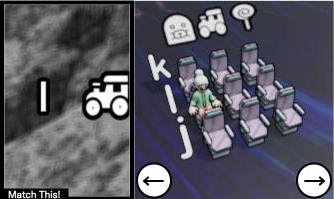
Task: seats
Answer: no